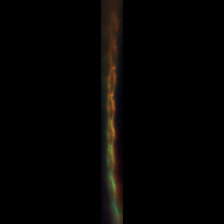
Taxon: Psuedo-nitzschia
Group: Diatoms